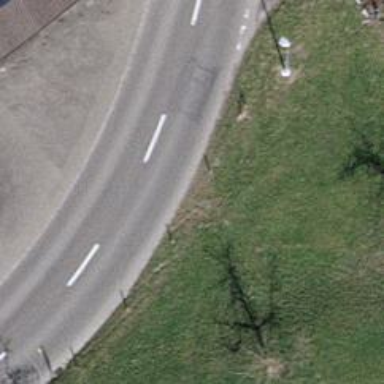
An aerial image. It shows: Left sidewalk along asphalt tertiary road.